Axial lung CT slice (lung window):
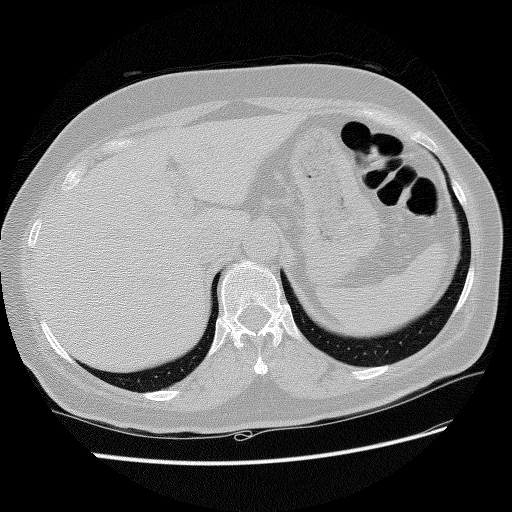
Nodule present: no